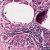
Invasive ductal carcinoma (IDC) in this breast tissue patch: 0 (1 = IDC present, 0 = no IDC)